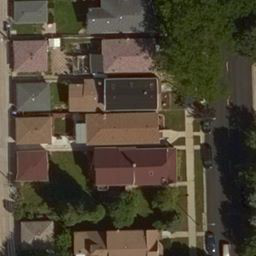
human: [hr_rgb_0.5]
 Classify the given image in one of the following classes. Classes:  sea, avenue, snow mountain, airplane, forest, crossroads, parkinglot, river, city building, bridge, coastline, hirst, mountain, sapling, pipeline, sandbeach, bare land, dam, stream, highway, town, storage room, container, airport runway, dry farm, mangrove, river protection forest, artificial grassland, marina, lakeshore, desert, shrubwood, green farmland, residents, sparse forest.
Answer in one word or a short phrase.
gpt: residents